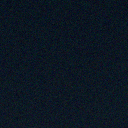
Screen state: off